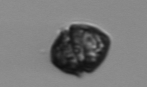
Label: Kryptoperidinium_triquetrum